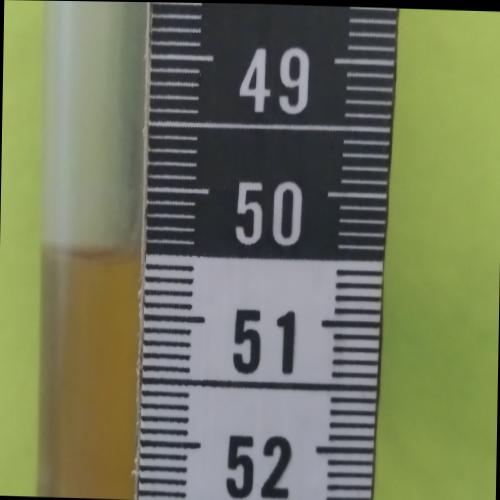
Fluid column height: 50.5 cm